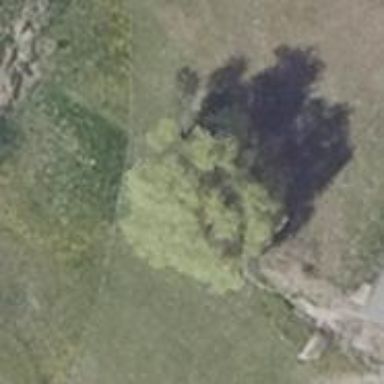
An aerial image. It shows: Evergreen broadleaved tree.